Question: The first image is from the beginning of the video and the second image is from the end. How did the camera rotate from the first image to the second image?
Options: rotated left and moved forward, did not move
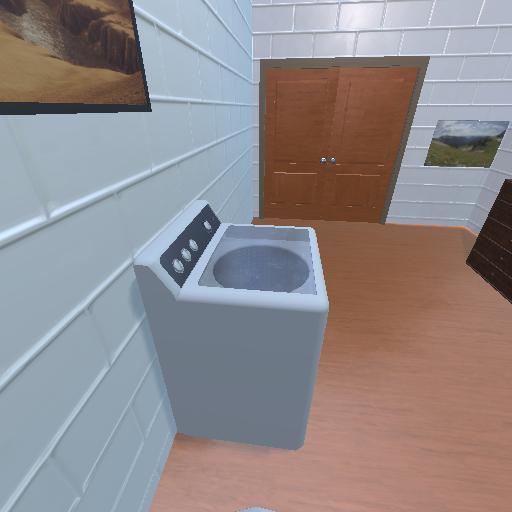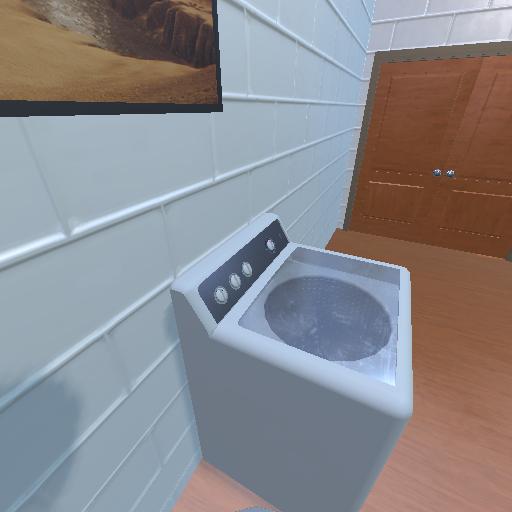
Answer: rotated left and moved forward